Question: I am able to store the messages in the postgres database. But when i try to make the chat between two users, the messages are saving two times in my database. You can find the screenshot here

In this screenshot, I am just sending two messages. From yashwanth to shabda (1 msg) and from shabda to yashwanth (1 msg). But saving the message two times in my database. I dont know where is the problem. Please help
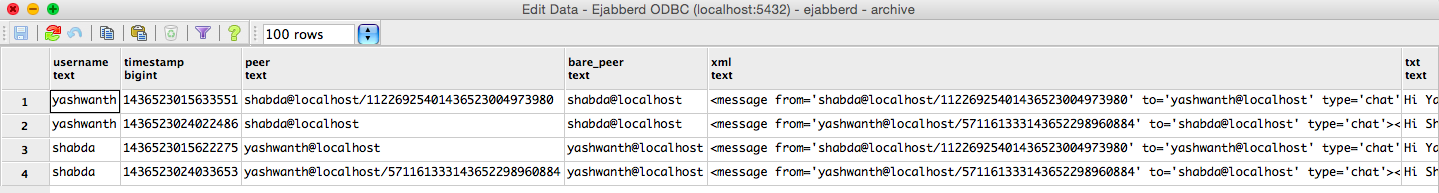
Answer: This is normal. A message as a a sender and a recipient. If both users are on the same server, it means it will be stored as send and stored as received.